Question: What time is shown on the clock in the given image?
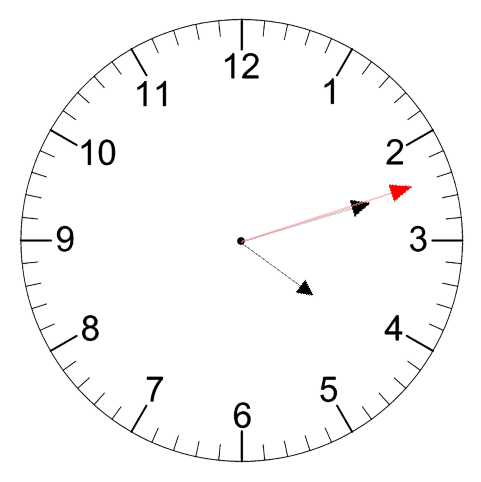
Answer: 04:12:12